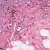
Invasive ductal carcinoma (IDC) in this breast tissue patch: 0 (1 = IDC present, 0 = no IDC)